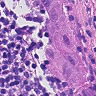
Metastatic tissue present: yes